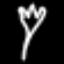
Label: fork